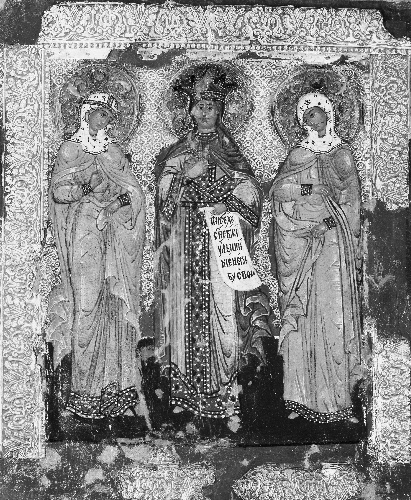
Title: Three Female Saints
Artist: Russian Painter
Artist bio: 18th century
Object type: Painting, icon
Classification: Paintings
Medium: Tempera on wood, silver-gilt and enamel cover
Dimensions: 12 1/4 x 10 1/8 in. (31.1 x 25.7 cm)
Department: European Paintings
Credit line: Gift of Humanities Fund Inc., 1972
Accession year: 1972
Repository: Metropolitan Museum of Art, New York, NY
Tags: Women|Saints